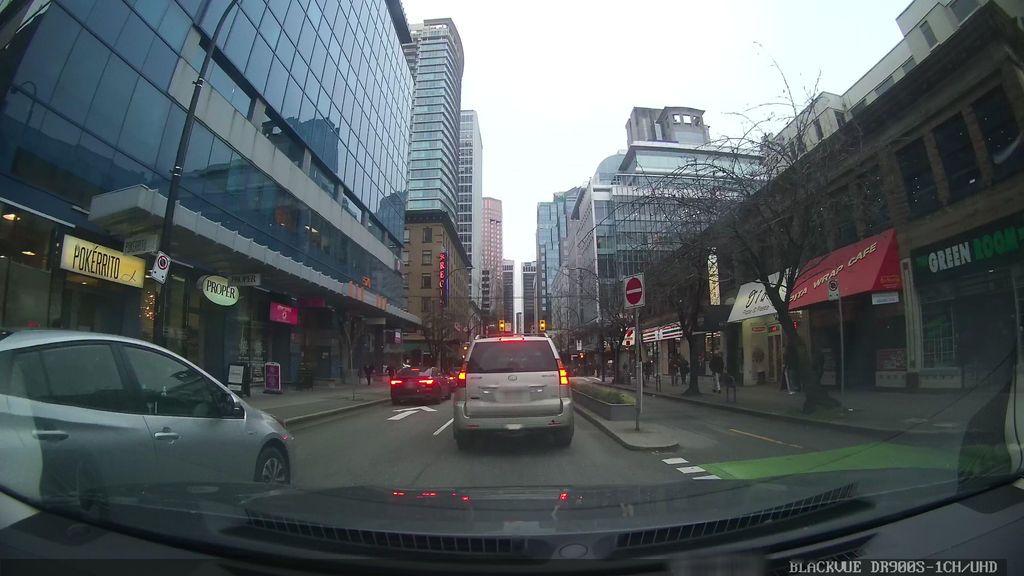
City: vancouver